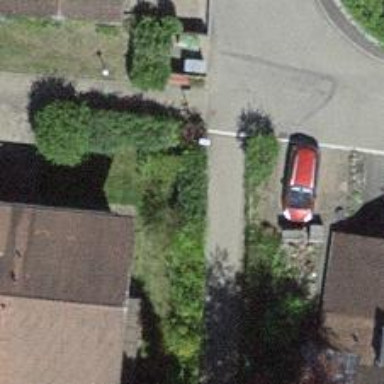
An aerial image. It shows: Paved footway.